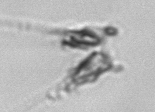
Label: Asterionellopsis_glacialis